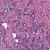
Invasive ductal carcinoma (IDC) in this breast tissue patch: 1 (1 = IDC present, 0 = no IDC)